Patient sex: M
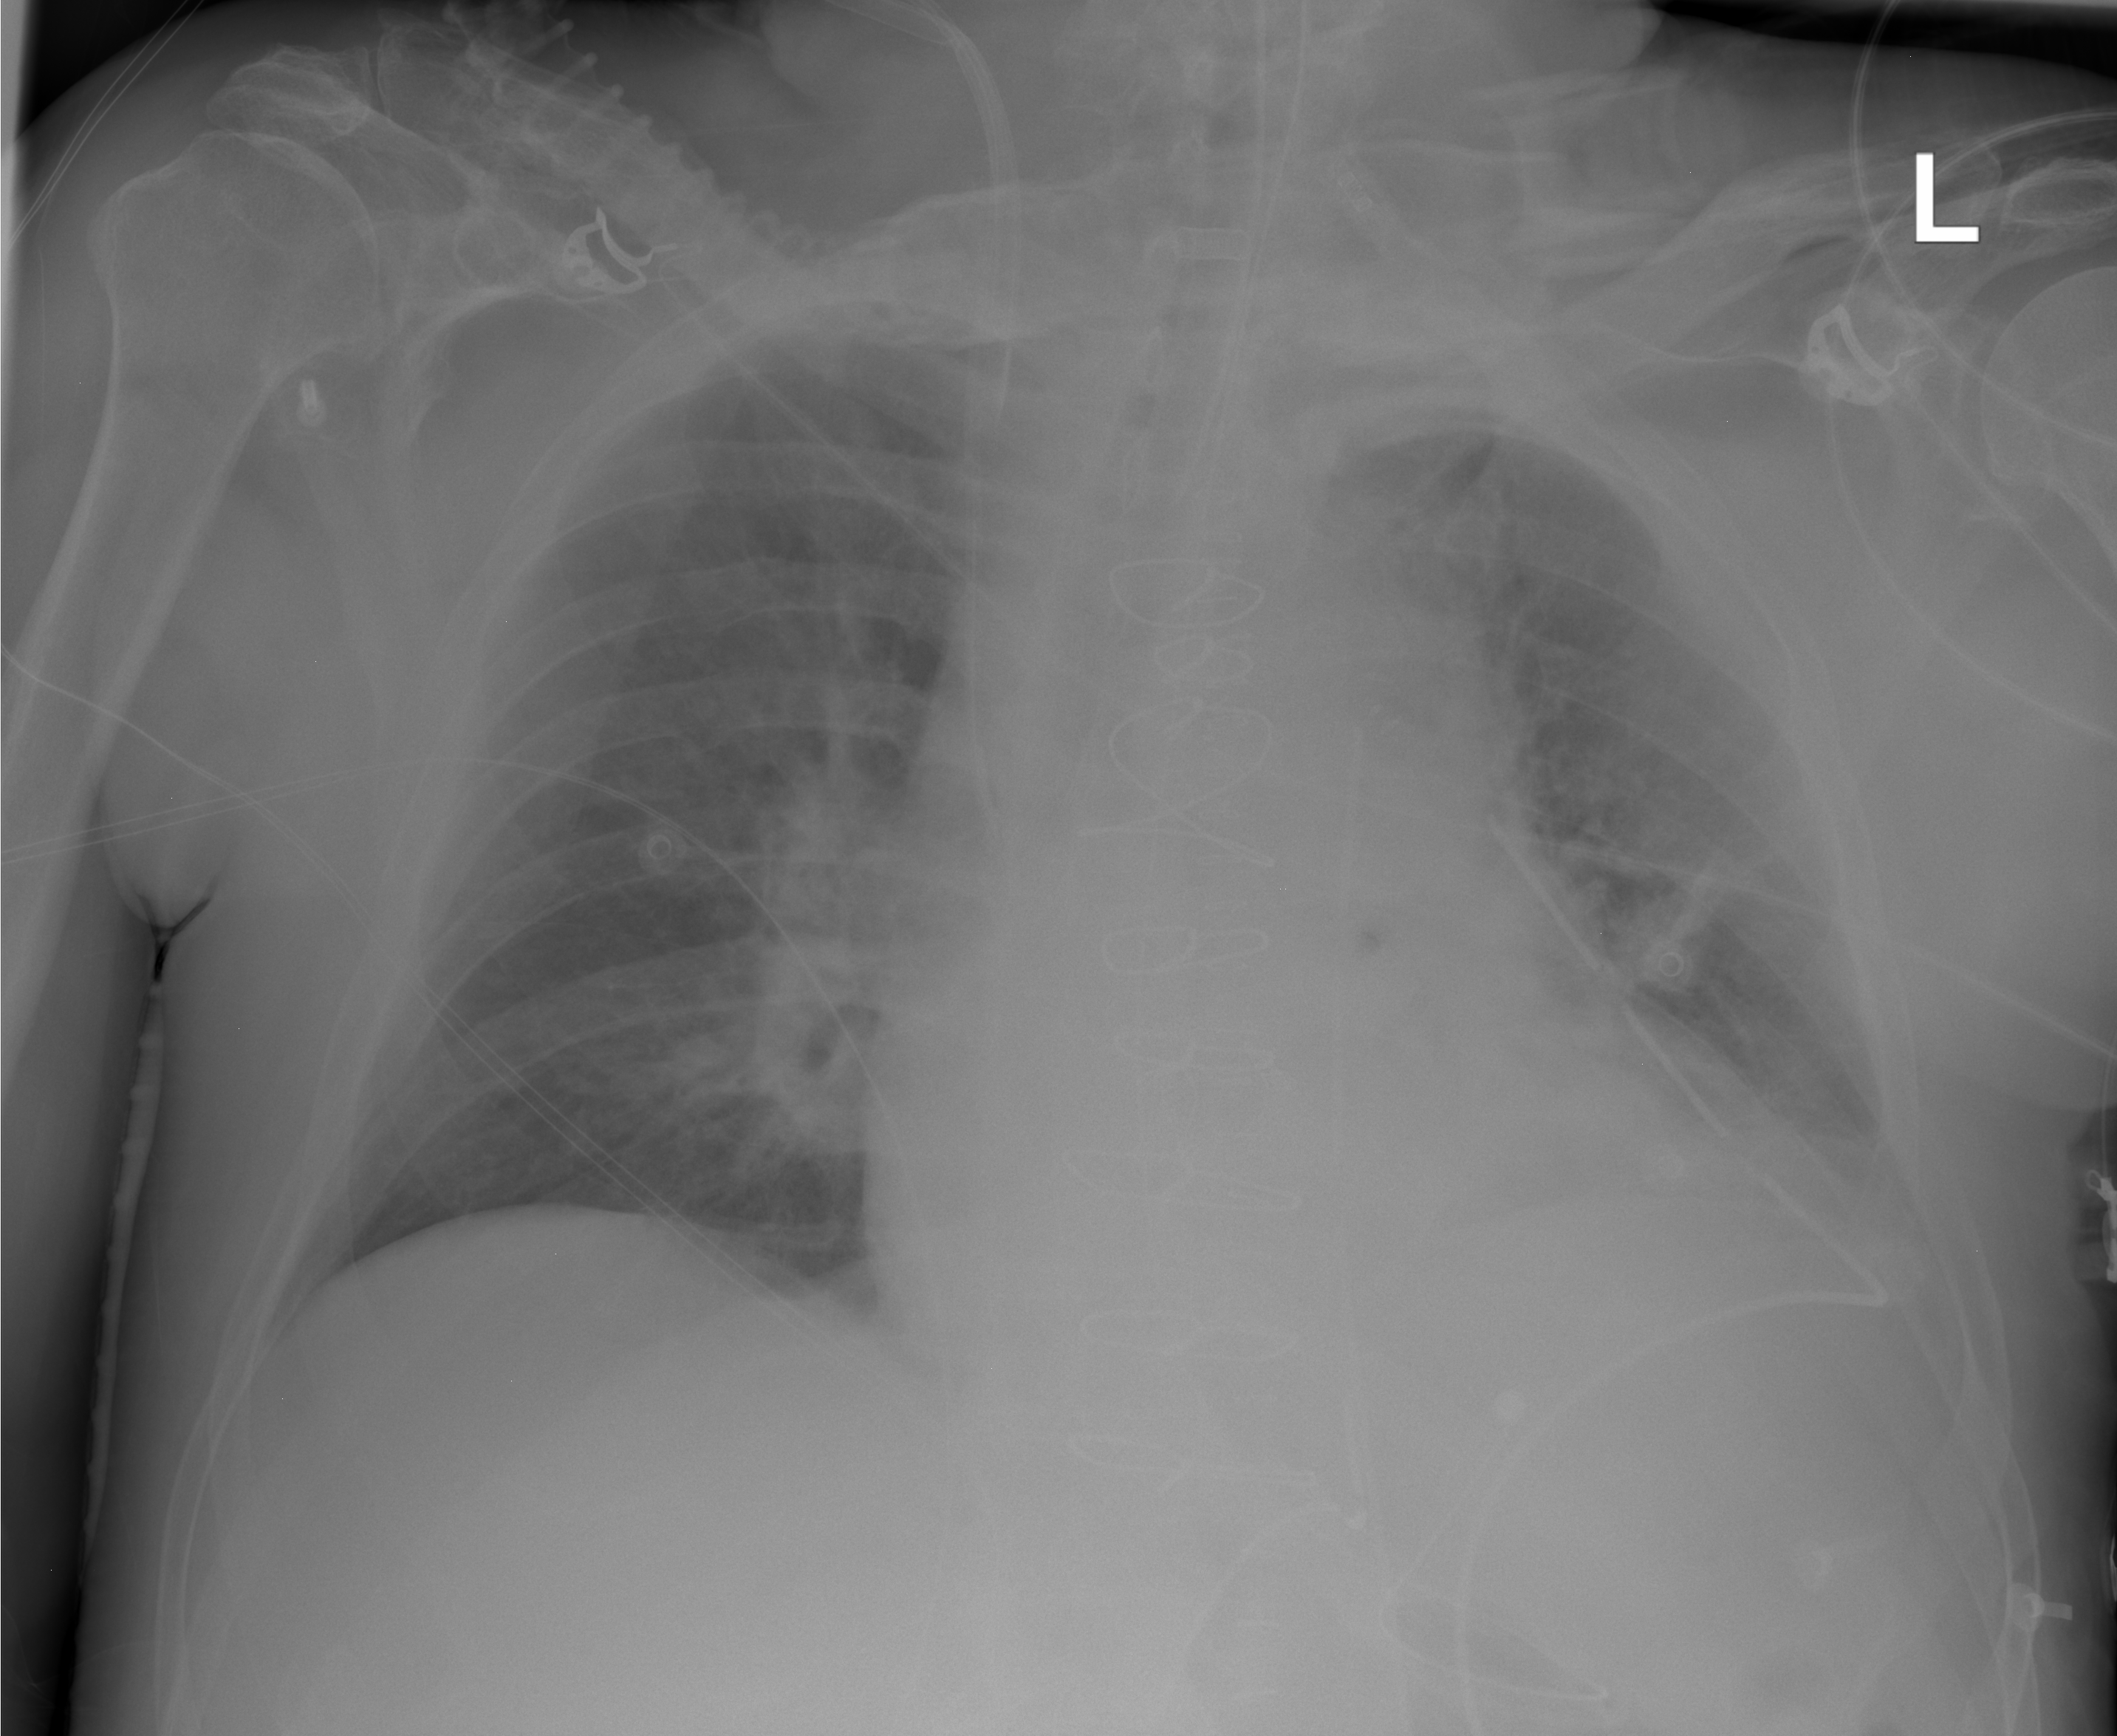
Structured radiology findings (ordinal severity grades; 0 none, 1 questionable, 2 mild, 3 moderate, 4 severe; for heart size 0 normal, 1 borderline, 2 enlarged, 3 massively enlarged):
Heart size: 2
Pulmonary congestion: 2
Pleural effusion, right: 0
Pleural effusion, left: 0
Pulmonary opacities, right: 0
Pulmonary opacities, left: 0
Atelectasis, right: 0
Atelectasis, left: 0